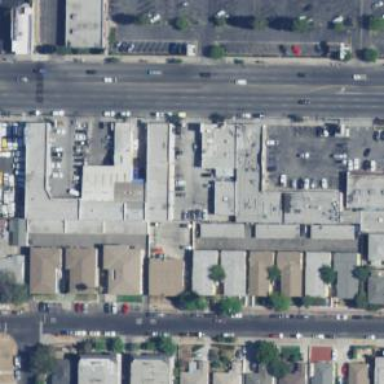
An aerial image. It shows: Commercial building.